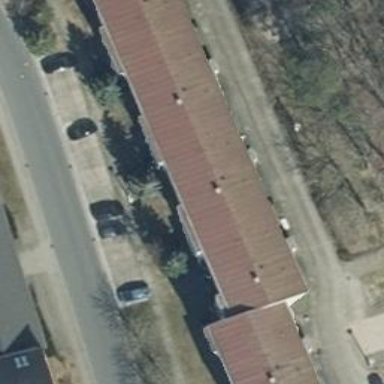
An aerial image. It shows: Gabled roof adorns the apartments building.